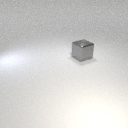
large gray metal cube